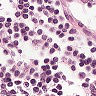
Metastatic tissue present: no